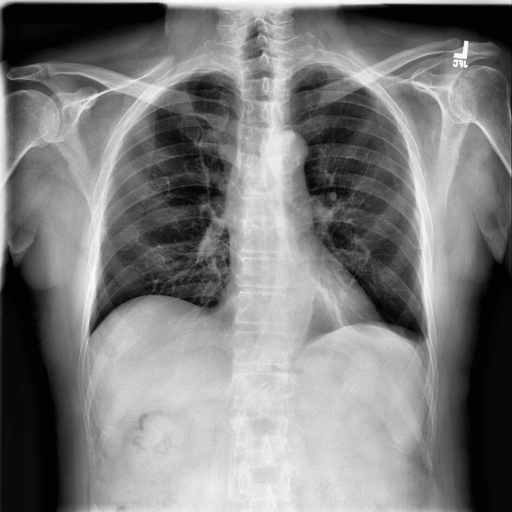
Finding: NORMAL